Field crop: maize
Growth stage: 2
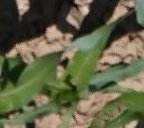
Species: maize